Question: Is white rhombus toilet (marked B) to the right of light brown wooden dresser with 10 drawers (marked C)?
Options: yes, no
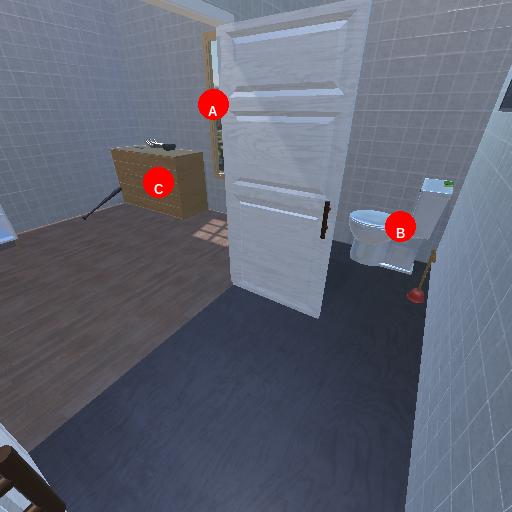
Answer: yes